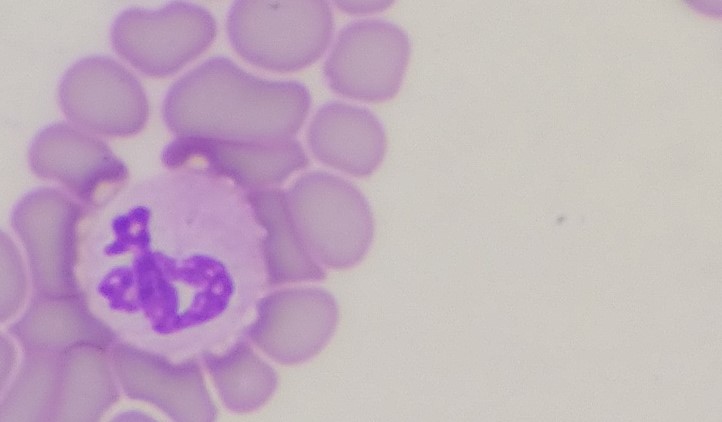
White blood cell type: Neutrophil